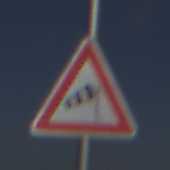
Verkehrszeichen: SeitenwindVonRechts
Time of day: MorningAfternoon
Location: Outdoor (Nature)
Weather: PartlyCloudy
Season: NotSpecified
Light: Natural